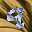
Label: 9